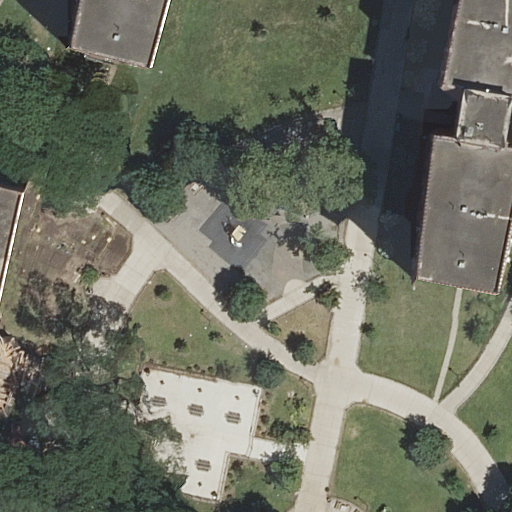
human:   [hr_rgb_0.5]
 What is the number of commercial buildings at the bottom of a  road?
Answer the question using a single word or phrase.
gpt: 0

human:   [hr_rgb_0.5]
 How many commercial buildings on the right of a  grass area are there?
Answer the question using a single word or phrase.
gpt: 0

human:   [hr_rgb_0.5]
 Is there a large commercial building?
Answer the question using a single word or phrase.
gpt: no

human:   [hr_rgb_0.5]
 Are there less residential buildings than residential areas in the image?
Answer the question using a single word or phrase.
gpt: no

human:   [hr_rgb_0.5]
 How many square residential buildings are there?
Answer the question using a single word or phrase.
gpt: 0

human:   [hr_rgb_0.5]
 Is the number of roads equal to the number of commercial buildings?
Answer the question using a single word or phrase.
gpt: no

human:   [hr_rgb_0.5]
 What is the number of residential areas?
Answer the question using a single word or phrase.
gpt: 1

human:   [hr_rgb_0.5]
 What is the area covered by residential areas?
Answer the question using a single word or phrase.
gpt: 3538m2

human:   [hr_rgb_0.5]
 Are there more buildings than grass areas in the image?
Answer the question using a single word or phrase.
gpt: no

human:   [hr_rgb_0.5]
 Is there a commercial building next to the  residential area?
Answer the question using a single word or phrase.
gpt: no

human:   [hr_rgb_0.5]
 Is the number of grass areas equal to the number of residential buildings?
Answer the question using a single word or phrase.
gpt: no

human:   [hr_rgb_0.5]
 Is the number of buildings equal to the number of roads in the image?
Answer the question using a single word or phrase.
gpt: no

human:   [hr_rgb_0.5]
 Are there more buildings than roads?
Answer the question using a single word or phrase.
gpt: no

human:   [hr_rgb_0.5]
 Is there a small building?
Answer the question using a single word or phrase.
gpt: yes

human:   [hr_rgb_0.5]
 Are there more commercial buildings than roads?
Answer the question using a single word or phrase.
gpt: no

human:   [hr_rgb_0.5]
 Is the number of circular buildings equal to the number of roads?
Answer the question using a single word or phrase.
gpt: no

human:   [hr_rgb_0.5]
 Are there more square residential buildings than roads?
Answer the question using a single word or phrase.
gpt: no

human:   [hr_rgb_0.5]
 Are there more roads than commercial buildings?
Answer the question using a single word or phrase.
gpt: yes

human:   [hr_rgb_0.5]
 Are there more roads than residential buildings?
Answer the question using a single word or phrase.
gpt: yes

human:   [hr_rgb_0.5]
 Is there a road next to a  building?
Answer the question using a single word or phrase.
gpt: yes

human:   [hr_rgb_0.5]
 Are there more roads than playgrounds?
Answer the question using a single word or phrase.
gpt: yes

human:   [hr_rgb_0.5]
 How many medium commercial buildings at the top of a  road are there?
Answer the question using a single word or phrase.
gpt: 0

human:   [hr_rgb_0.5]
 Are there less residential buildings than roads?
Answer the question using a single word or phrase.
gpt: yes

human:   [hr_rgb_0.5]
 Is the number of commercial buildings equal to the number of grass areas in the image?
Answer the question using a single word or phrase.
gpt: no

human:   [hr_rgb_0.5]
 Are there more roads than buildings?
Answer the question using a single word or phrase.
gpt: yes

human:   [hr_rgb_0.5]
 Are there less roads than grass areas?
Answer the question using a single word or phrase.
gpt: no

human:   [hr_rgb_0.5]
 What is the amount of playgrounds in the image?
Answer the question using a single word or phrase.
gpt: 1

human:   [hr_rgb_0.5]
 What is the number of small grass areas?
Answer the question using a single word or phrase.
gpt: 0

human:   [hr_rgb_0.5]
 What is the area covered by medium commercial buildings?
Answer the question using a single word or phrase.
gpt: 0m2

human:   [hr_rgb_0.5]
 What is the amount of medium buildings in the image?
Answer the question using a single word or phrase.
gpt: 1

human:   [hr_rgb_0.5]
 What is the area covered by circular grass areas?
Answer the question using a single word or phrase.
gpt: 0m2

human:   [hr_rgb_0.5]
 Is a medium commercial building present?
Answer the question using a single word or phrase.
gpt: no

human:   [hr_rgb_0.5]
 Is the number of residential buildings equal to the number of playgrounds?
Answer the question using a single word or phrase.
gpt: no

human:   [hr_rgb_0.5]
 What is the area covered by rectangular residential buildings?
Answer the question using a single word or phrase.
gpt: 260m2

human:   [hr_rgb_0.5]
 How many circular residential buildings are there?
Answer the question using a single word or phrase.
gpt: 0

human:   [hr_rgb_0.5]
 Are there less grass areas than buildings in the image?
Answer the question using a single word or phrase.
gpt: no